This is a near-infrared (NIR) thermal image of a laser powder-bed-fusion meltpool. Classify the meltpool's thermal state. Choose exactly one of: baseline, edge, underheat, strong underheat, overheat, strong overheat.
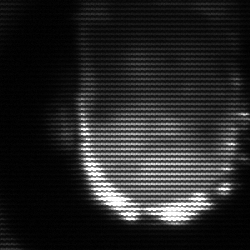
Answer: baseline